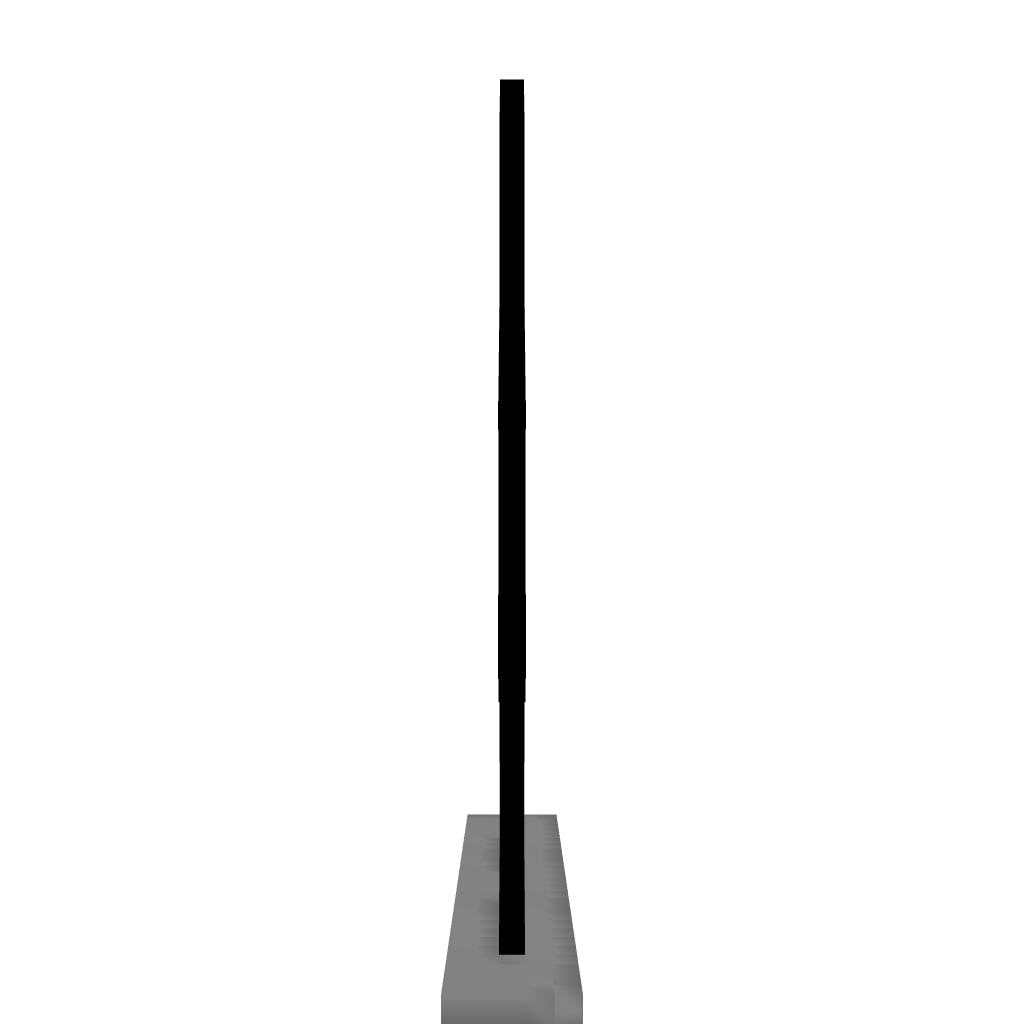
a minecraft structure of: Finn The Human bad low quality